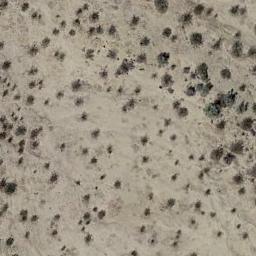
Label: chaparral